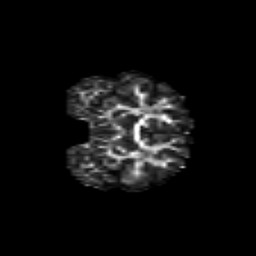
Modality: FA
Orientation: coronal
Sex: male
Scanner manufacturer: siemens
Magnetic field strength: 3 T
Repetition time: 5 s
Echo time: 0.071 s